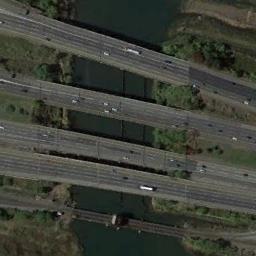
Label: bridge